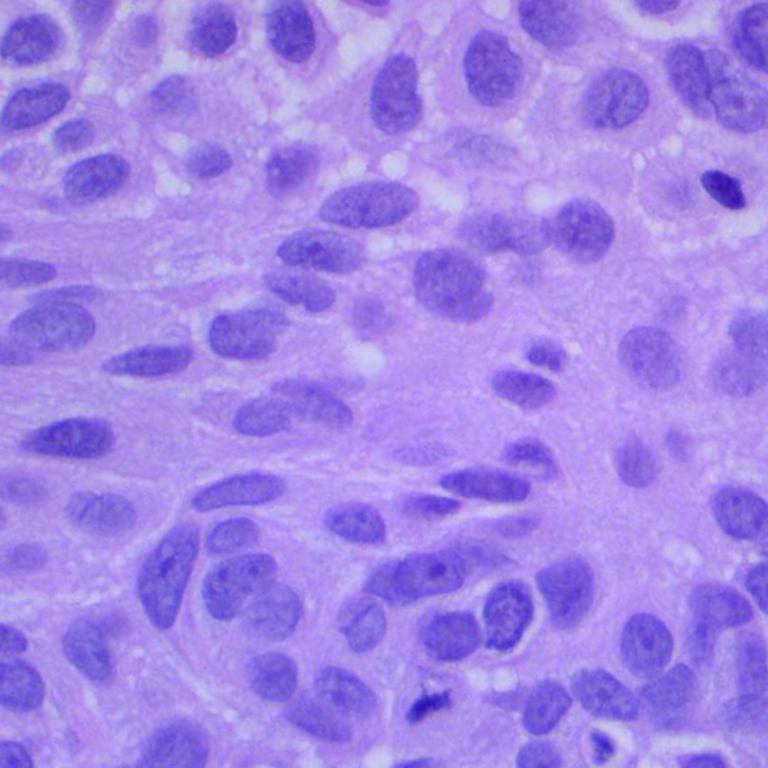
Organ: lung
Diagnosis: squamous carcinomas